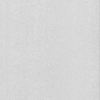
Label: dusty